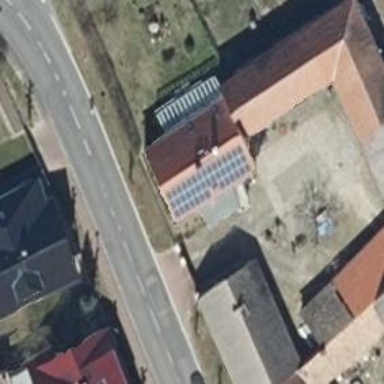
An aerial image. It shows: House with gabled roof oriented along with red color.